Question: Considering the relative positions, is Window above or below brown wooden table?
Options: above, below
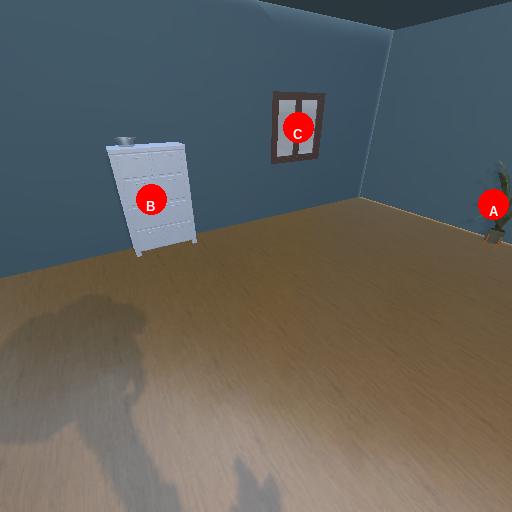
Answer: above